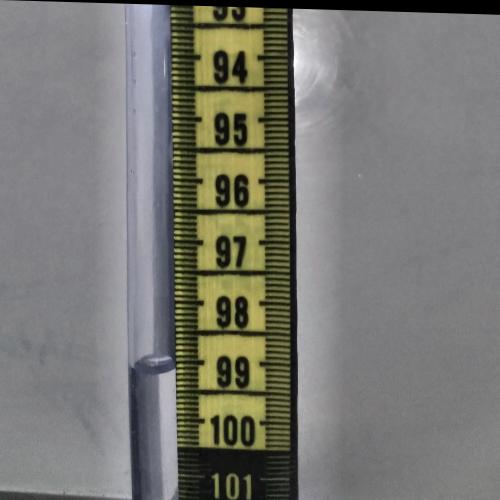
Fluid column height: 99.1 cm